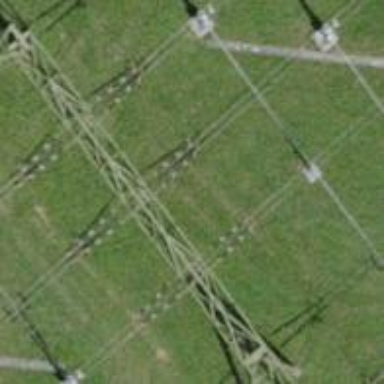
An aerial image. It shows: Insulator used in power systems.